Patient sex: F
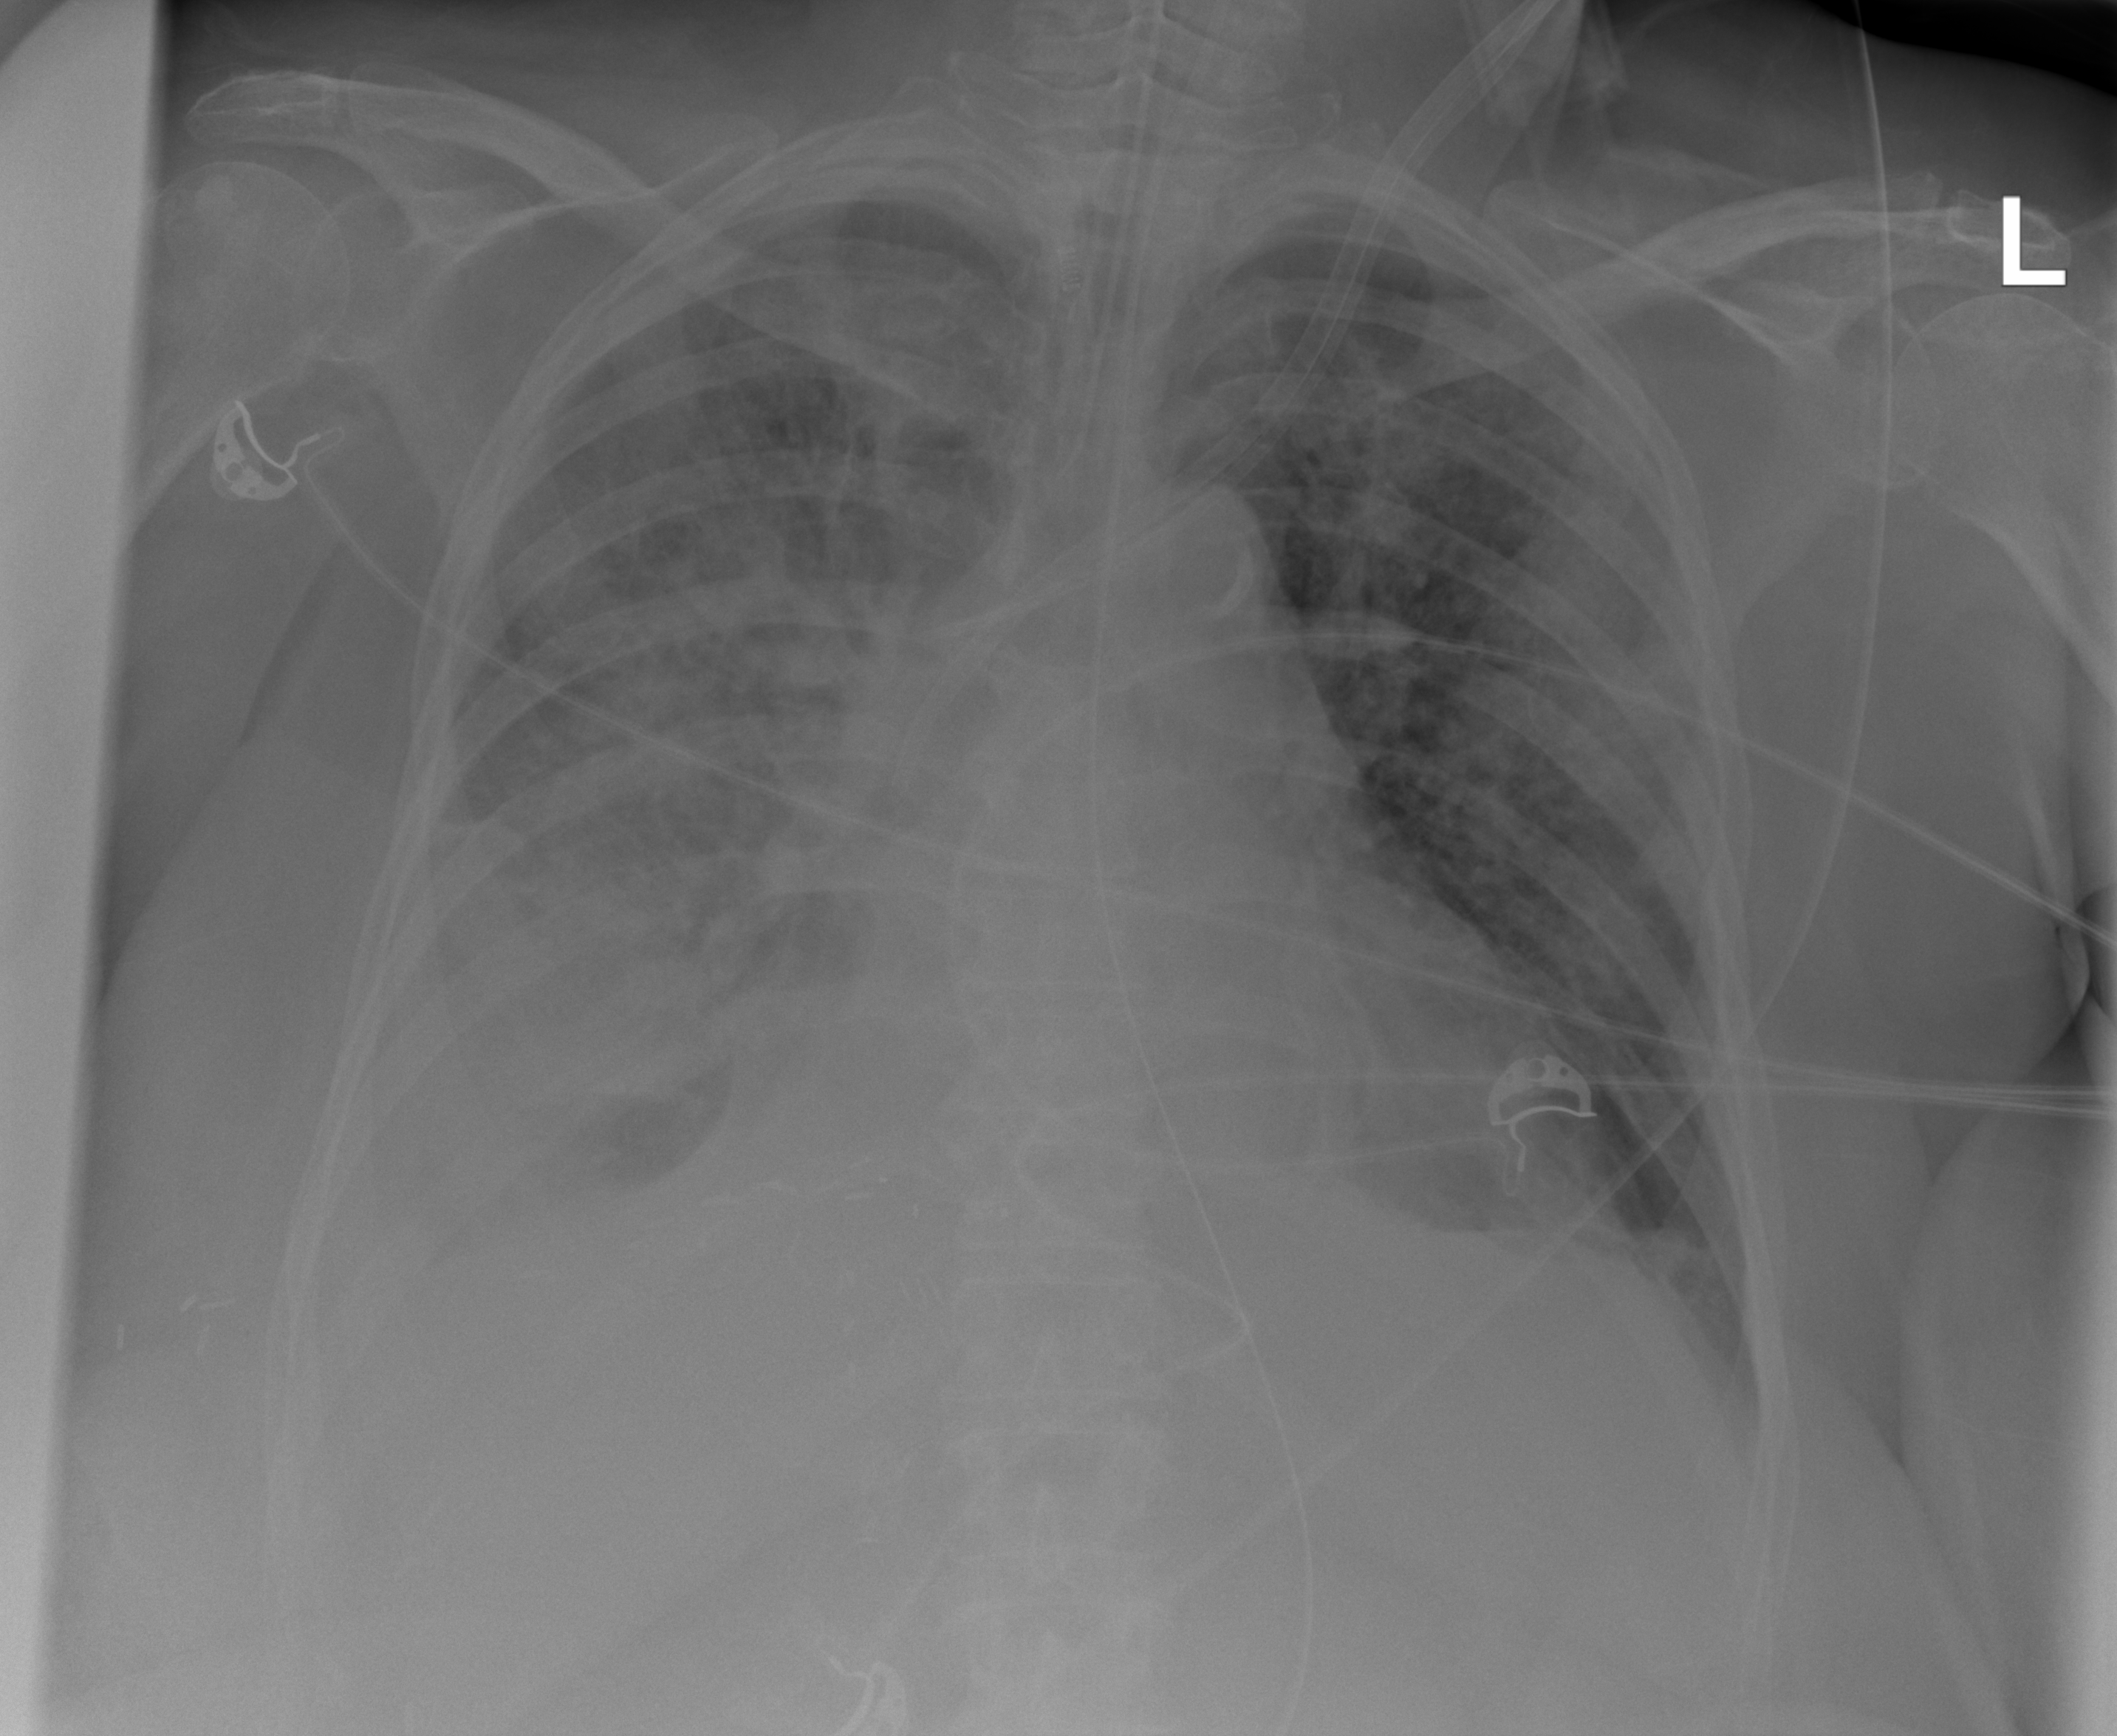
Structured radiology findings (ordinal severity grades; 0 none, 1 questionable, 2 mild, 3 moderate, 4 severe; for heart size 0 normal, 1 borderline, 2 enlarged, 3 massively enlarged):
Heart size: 1
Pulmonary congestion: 2
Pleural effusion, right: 3
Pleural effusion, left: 0
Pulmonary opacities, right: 3
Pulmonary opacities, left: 2
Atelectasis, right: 3
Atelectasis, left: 0